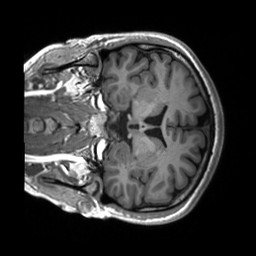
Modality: T1w
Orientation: coronal
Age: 22
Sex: female
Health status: healthy
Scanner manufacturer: siemens
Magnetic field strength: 3 T
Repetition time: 2.53 s
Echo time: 0.00227 s